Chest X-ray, AP view. Patient: 16 years old, sex M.
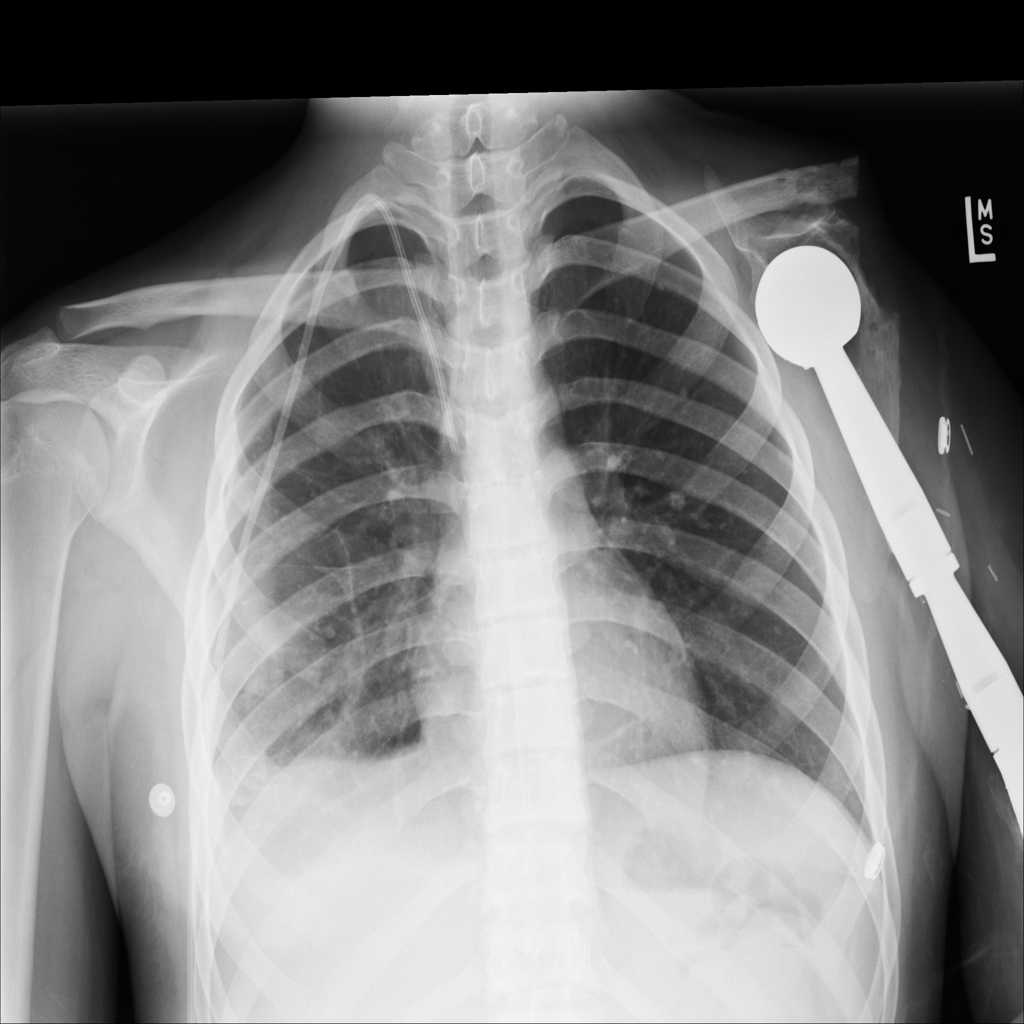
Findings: Atelectasis, Effusion, Infiltration, Pneumothorax